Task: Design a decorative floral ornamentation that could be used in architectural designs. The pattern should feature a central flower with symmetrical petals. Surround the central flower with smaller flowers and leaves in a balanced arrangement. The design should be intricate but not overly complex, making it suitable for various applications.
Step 208:
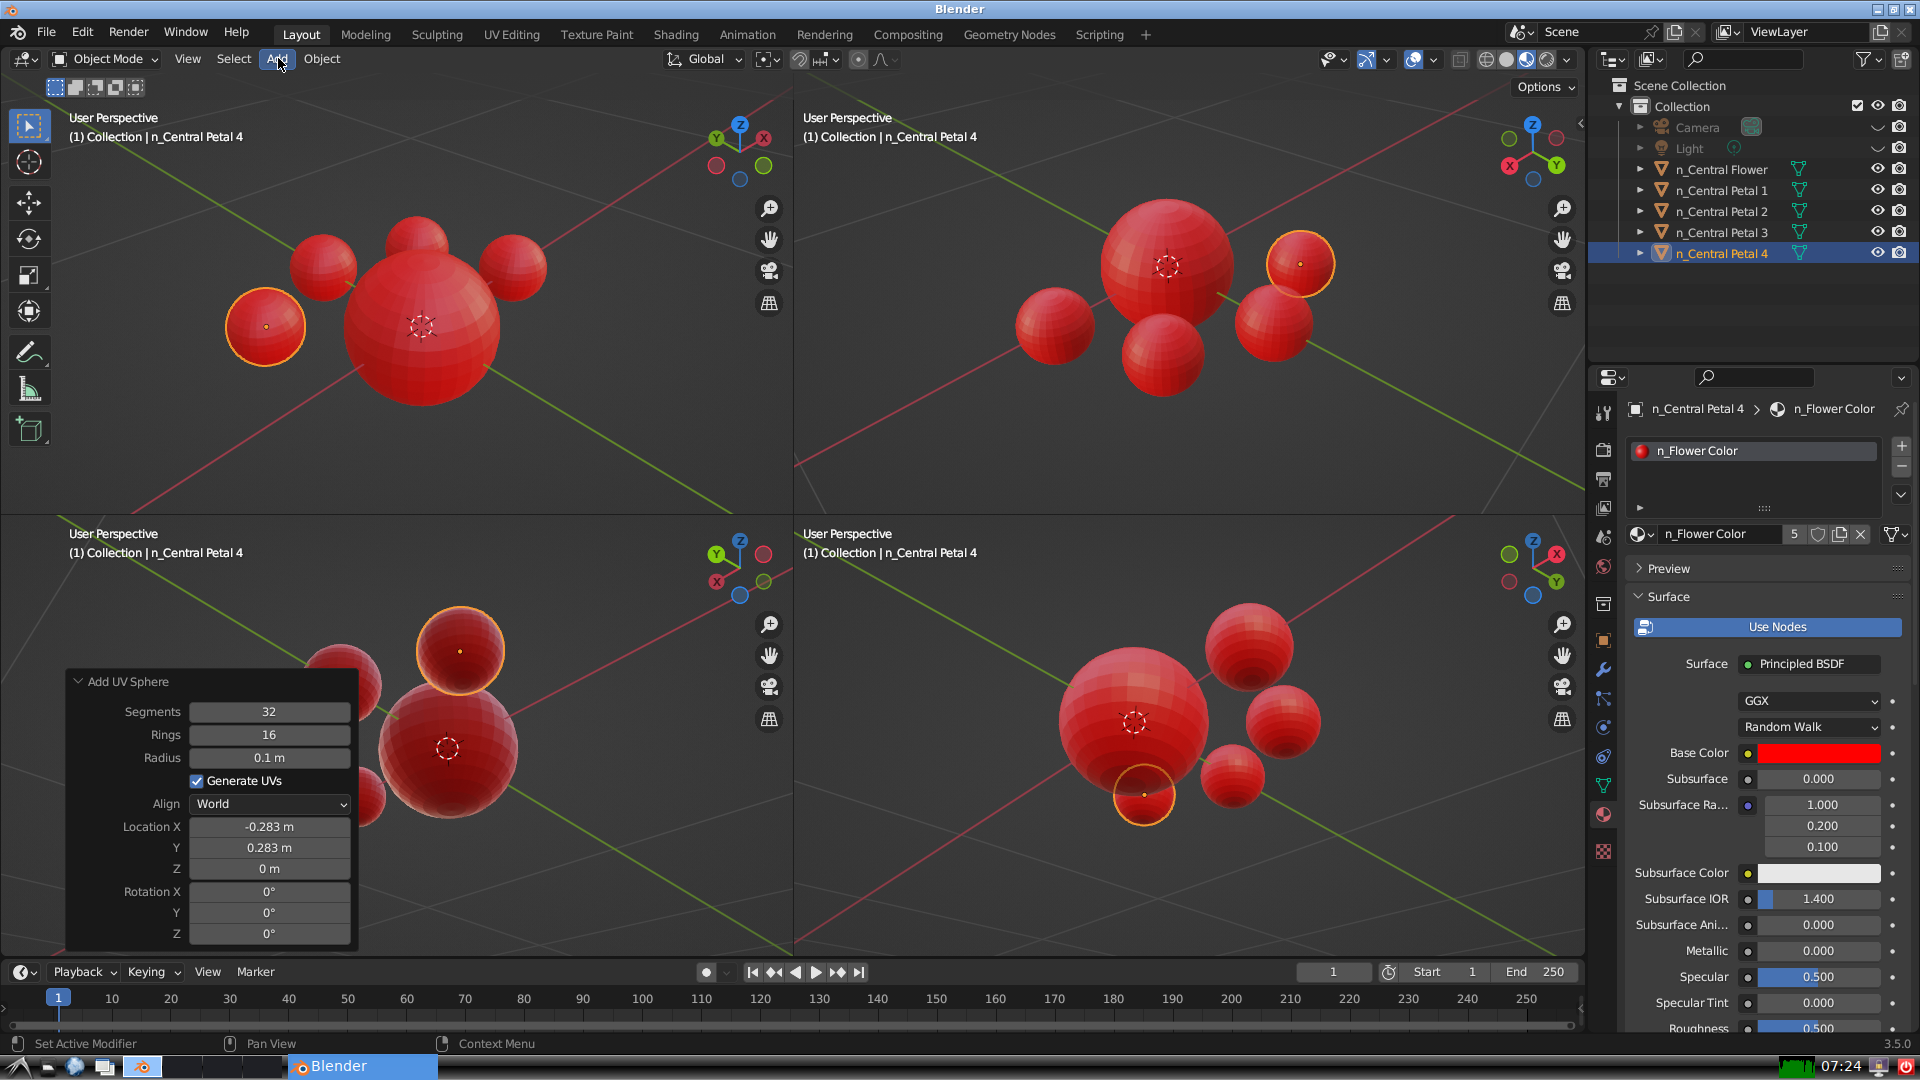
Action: click: no